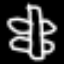
Label: airplane